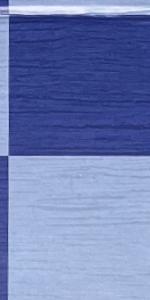
Label: Empty